Question: I have a table with with Plain style and only one section. I have a implemented 'viewForHeaderInSection:' to add a custom view in the section header.
I am not able to see a separation line between my table section header view and my first
cell. [See the attached image]

What am I doing wrong?
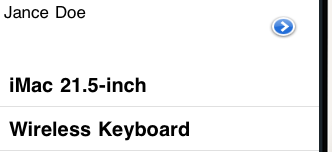
Answer: Custom headers and footers do not contain separators below/above them. You'll need to implement the separator yourself in the custom view (or switch to grouped style, which will show the outline of the group above and below it even with a custom header/footer).